Question: I've been searching all morning and unfortunately I'm not sure what the techincal term is for this issue, so I'm unable to find a resolution.
When I derive from a GroupBox and override the onPaint function the groupboxes are redrawing themselves over-top the previous groupboxes. The child controls paint correctly, just the groupbox is affected..

'''
class ExtendedComponents
{
public partial class extendedGroupBox : GroupBox
{
private Color borderColor;
public extendedGroupBox()
{
this.SetStyle(ControlStyles.DoubleBuffer | ControlStyles.AllPaintingInWmPaint | ControlStyles.UserPaint | ControlStyles.ContainerControl, true);
this.borderColor = Color.Black;
}
[NotifyParentProperty(true)]
public Color BorderColor
{
get { return this.borderColor; }
set { this.borderColor = value; Invalidate(); }
}
protected override void OnPaint(PaintEventArgs e)
{
Size tSize = TextRenderer.MeasureText(this.Text, this.Font);
Rectangle borderRect = e.ClipRectangle;
borderRect.Y += tSize.Height / 2;
borderRect.Height -= tSize.Height / 2;
ControlPaint.DrawBorder(e.Graphics, borderRect, this.borderColor, ButtonBorderStyle.Dotted);
Rectangle textRect = e.ClipRectangle;
textRect.X += 6;
textRect.Width = tSize.Width + 5;
textRect.Height = tSize.Height;
e.Graphics.FillRectangle(new SolidBrush(this.BackColor), textRect);
e.Graphics.DrawString(this.Text, this.Font, new SolidBrush(this.ForeColor), textRect);
}
}
}
'''
Any help would be much appreciated!
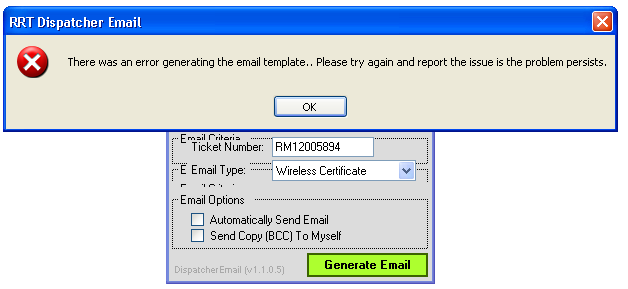
Answer: The easy answer is to not use the GroupBox control-- it's inherently flicky.
Try using a Panel control instead with your DoubleBuffer SetStyles, etc.
For your current implementation, don't use the 'e.ClipRectangle':
'''
//Rectangle borderRect = e.ClipRectangle;
Rectangle borderRect = this.ClientRectangle;
//Rectangle textRect = e.ClipRectangle;
Rectangle textRect = this.ClientRectangle;
'''